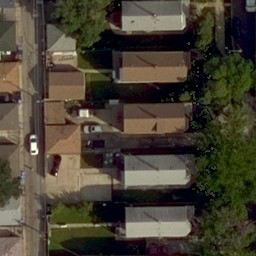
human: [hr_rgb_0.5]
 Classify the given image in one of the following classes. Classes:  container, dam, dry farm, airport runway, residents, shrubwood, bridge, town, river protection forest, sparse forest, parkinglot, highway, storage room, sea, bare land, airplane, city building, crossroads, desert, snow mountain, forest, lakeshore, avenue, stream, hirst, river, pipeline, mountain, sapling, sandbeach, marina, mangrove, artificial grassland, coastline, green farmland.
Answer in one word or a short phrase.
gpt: residents